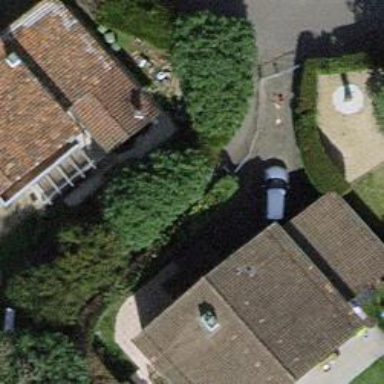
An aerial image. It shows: Bollard barrier.